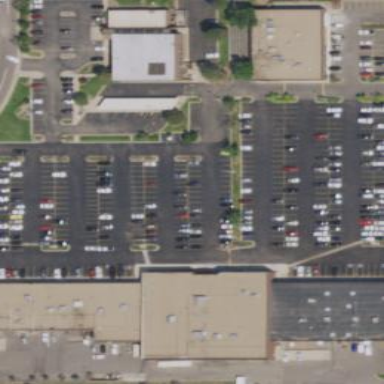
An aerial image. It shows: Retail area.